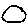
Label: circle